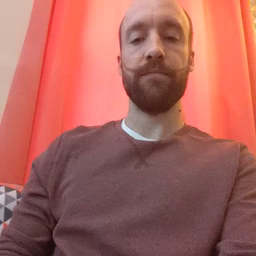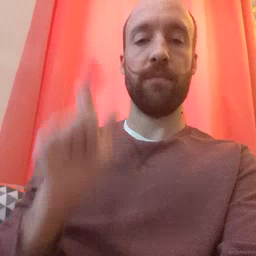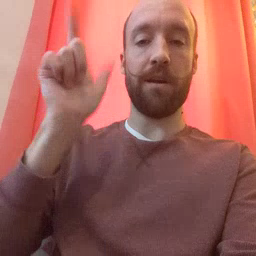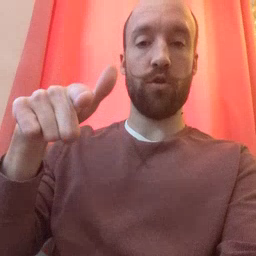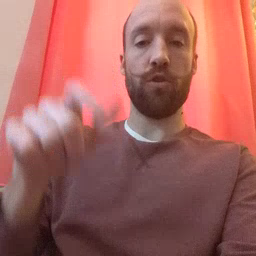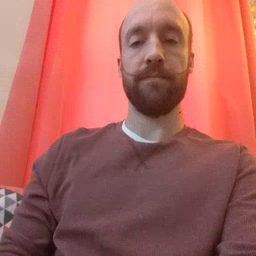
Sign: later